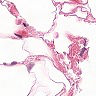
Metastatic tissue present: no